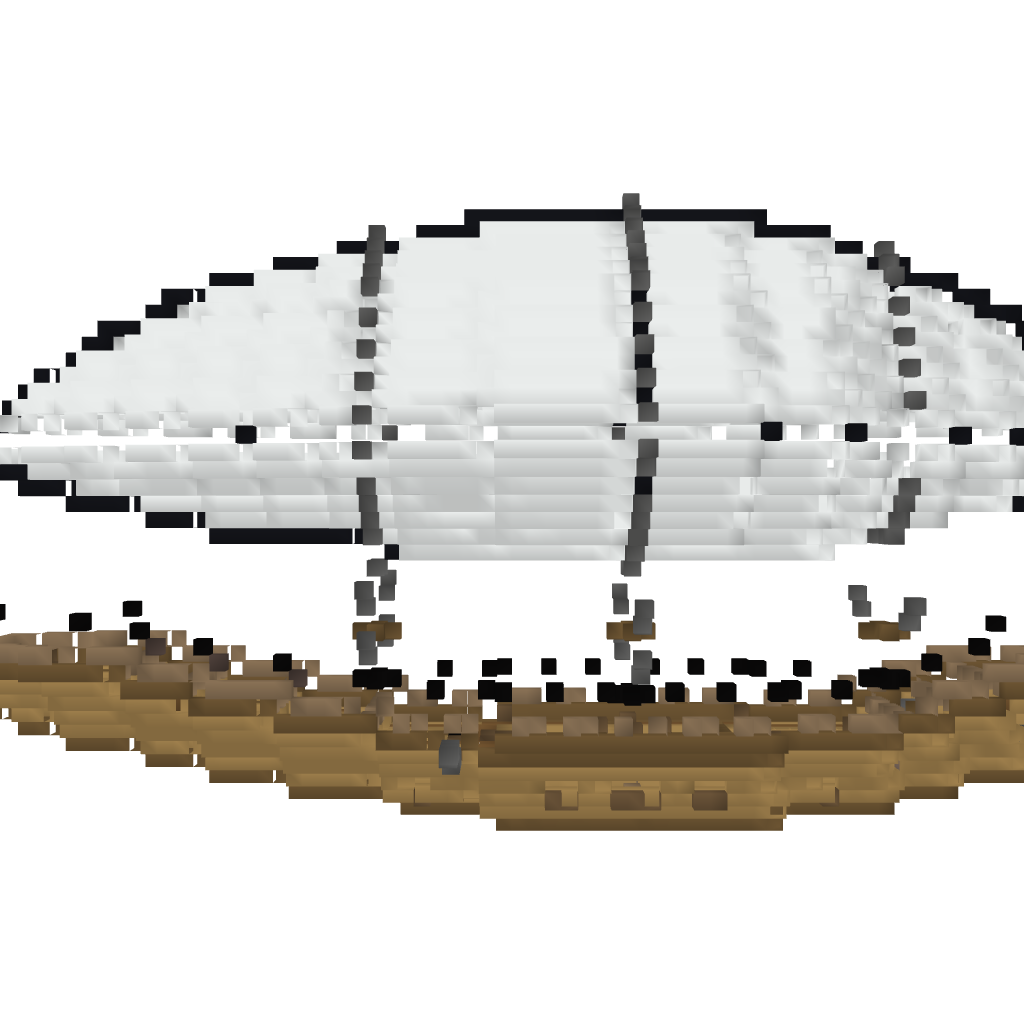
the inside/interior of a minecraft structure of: Airship by iChunkLP *Reuploaded*